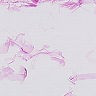
Metastatic tissue present: no